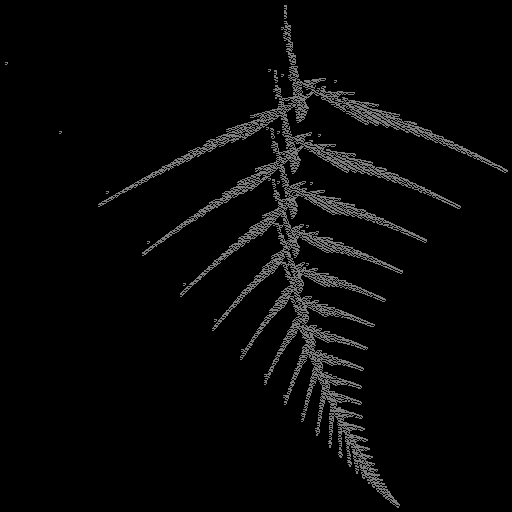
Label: deerfern